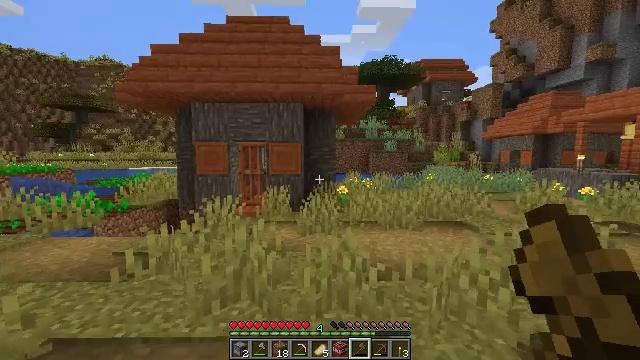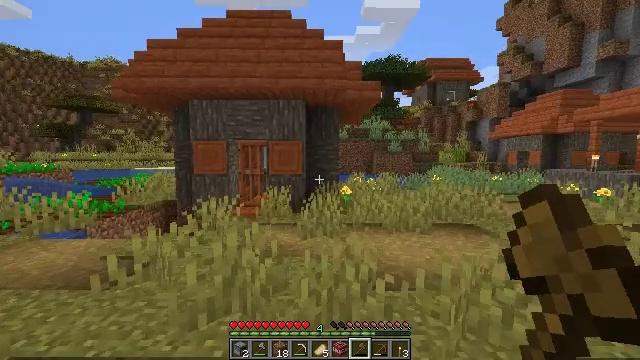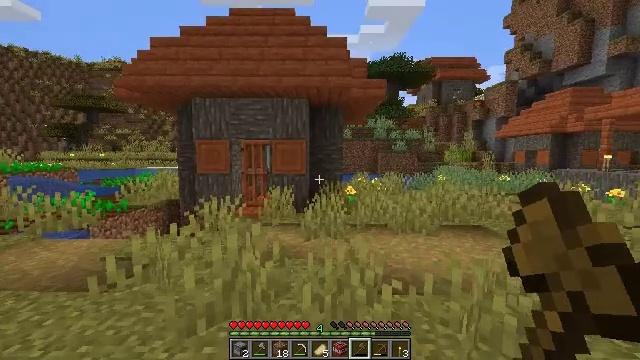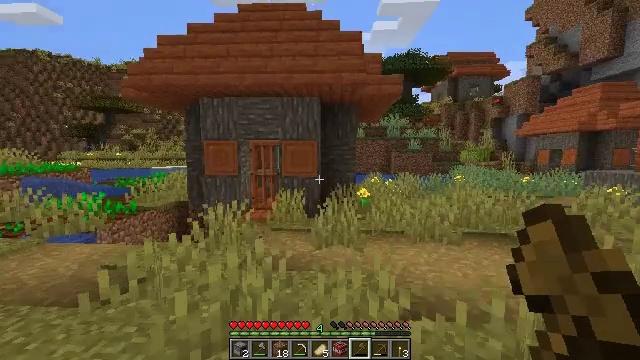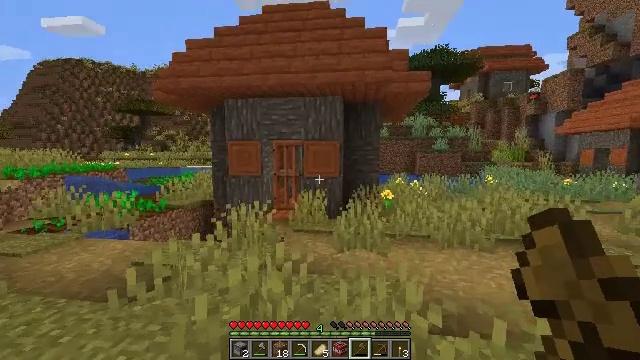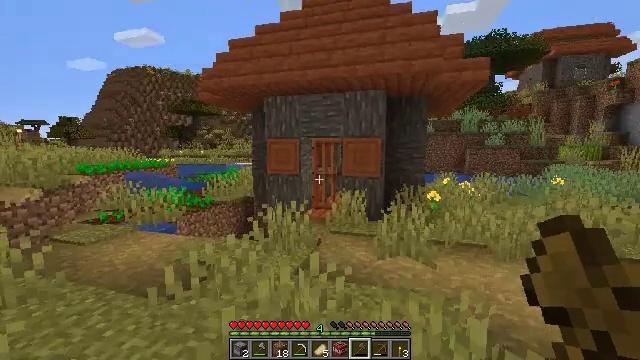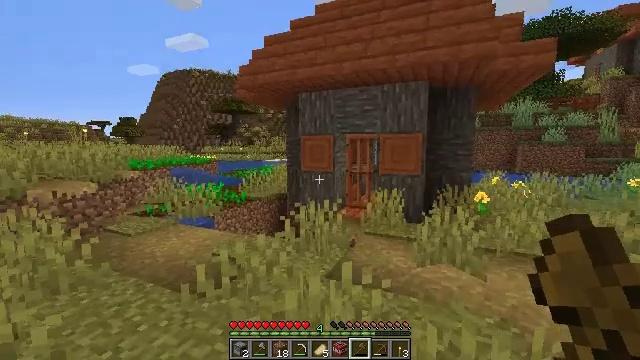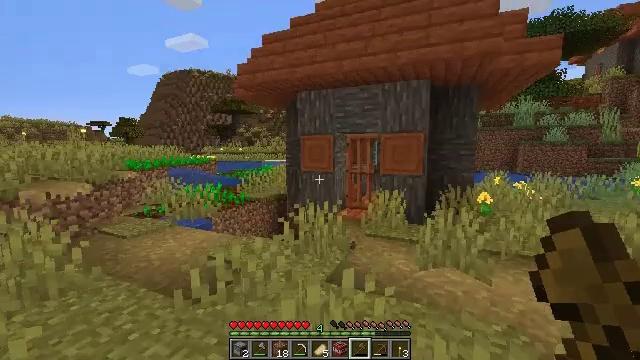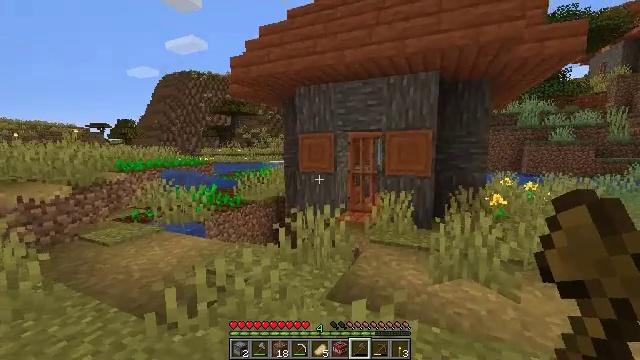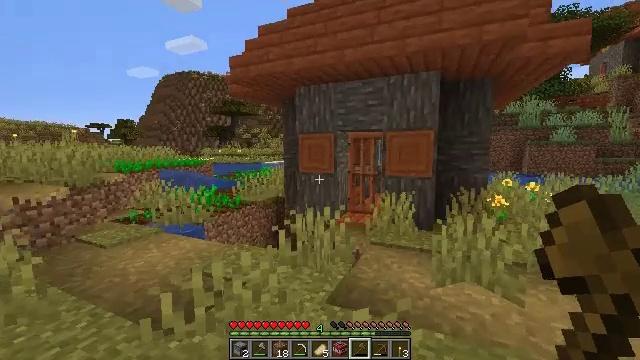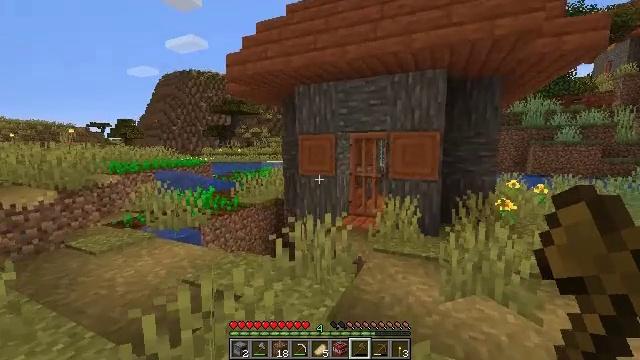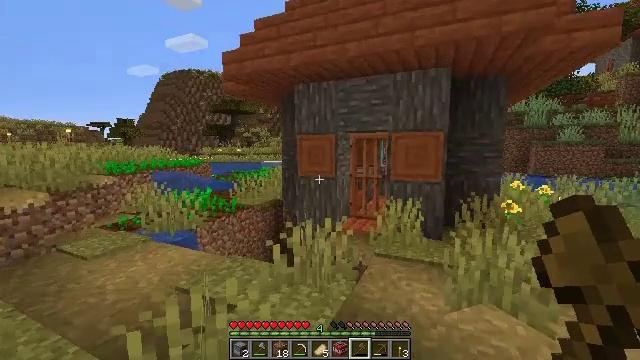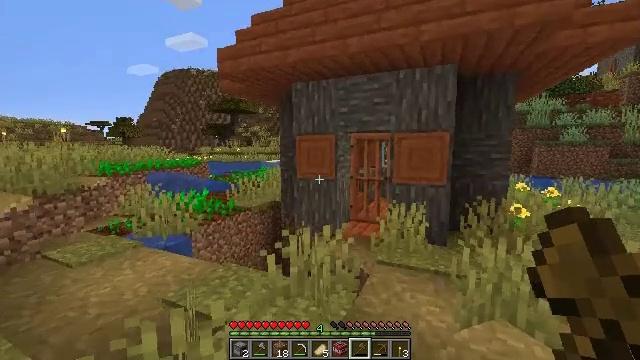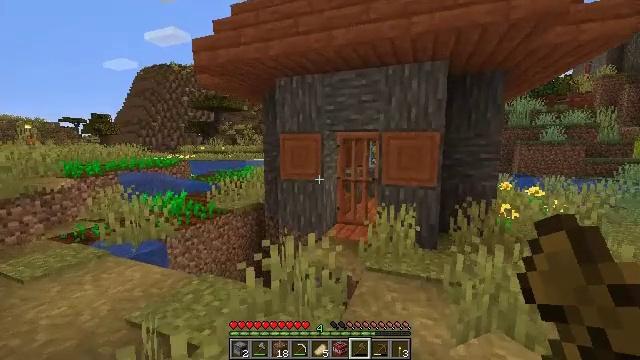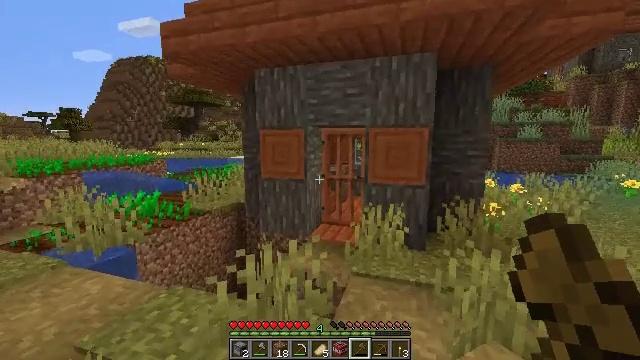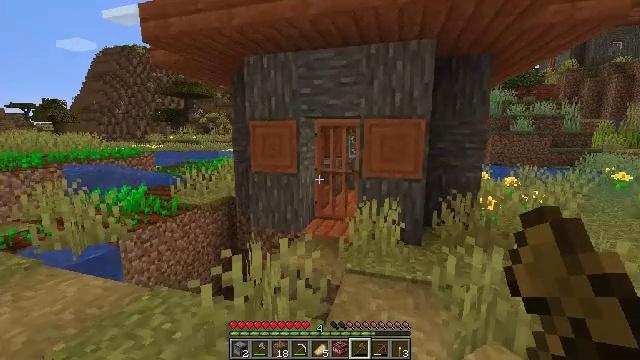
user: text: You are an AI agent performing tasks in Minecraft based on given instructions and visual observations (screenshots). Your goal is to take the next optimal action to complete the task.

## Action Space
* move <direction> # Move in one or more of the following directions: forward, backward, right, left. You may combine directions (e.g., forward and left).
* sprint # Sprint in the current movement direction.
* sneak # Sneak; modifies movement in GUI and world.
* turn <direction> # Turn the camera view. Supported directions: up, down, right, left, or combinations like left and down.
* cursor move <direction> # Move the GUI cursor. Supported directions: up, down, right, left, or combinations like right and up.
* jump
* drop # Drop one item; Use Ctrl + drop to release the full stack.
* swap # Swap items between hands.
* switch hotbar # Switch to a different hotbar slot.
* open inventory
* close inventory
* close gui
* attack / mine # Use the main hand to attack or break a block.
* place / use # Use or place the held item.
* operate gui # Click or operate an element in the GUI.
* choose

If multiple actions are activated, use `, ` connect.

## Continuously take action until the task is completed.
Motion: motion action
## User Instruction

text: Break the yellow terracotta block.
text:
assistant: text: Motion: move forward
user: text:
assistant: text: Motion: move forward
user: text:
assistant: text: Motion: move forward, turn left
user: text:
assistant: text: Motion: move forward, turn left
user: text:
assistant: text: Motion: move forward, turn left
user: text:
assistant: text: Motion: move forward, turn left
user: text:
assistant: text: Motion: move forward
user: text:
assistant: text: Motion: move forward
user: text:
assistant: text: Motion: move forward
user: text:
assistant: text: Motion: move forward
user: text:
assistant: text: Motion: move forward
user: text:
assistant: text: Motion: move forward
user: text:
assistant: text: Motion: move forward, turn right
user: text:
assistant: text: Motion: move forward, turn right
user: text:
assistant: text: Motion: move forward, turn right and down
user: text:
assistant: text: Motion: move forward
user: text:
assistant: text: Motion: move forward
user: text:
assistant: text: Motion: move forward
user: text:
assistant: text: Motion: move forward
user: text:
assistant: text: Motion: move forward
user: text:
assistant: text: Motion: move forward, turn down
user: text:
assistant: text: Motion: move forward
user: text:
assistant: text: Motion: move forward, turn right and down
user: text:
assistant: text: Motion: move forward, turn right and down
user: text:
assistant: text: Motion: move forward
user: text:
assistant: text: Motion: move forward
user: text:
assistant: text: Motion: move forward, turn right
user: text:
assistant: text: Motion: move forward
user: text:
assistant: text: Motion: move forward
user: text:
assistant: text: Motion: move forward